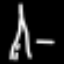
Label: The Eiffel Tower